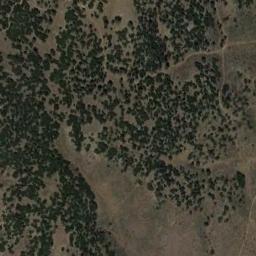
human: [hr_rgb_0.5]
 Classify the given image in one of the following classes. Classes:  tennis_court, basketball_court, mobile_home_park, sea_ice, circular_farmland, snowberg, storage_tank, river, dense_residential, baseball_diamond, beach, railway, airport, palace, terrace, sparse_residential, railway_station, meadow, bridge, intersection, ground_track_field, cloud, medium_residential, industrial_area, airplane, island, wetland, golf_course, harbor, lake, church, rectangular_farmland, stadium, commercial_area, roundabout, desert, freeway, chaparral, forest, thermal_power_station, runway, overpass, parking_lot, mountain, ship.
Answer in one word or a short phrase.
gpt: chaparral